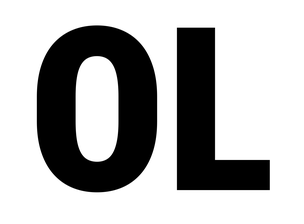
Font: Roboto_Condensed_Black